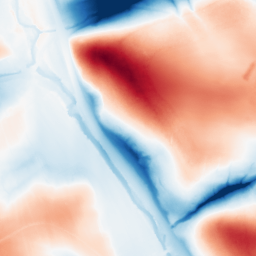
Category: classical
Decomposition family: gaussian_anisotropic
Decomposition parameters: sigma_x: 2
sigma_y: 50
Upsampling method: edge_directed
Upsampling parameters: scale: 2
Upsampling scale: 2